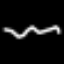
Label: squiggle